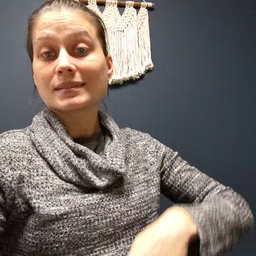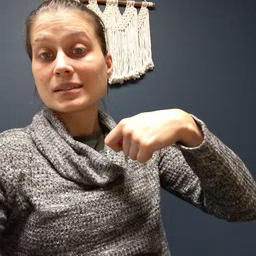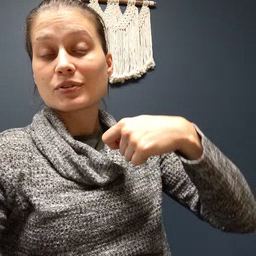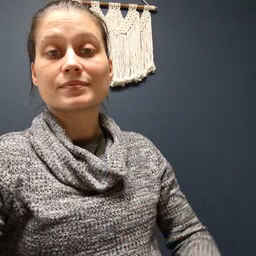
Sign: zipper